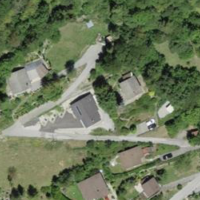
EUNIS habitat code: 52
Species observed at this site:
Geranium sanguineum